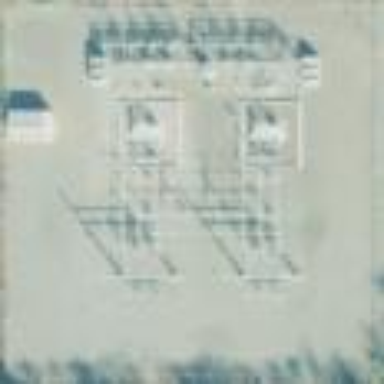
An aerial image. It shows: Distribution power substation secured by fence.